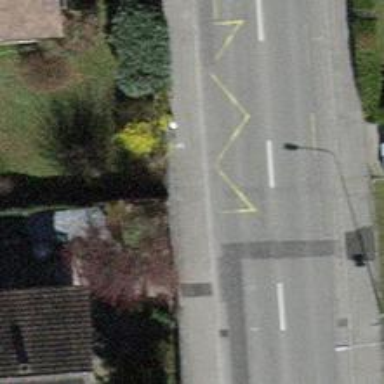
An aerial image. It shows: Bus stop with platform for public transport.